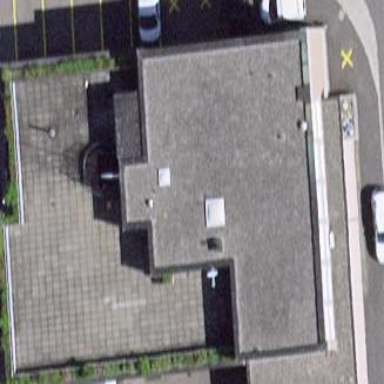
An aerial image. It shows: Commercial building.